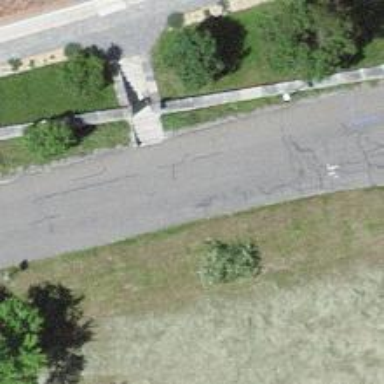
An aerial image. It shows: Footway along the road.